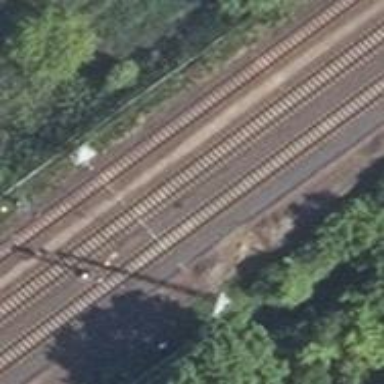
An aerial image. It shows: Railway track with contact lines for electrification.